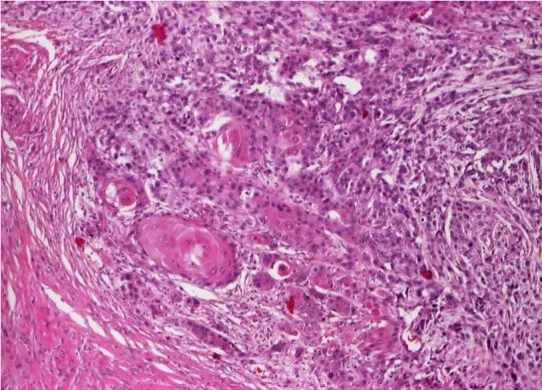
Biopsy, buttocks (H&E 10x): poorly differentiated verrucous squamous cell carcinoma with marked cytonuclear pleomorphism and atypical mitoses infiltrating into the dermis.
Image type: pathology (h&e)